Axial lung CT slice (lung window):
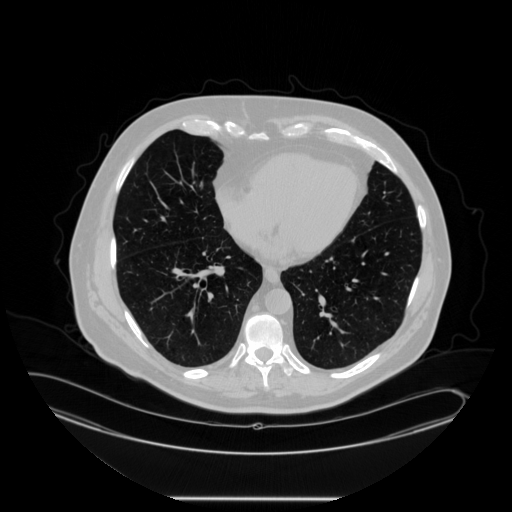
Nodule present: no